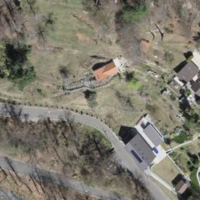
EUNIS habitat code: 41
Species observed at this site:
Erigeron karvinskianus